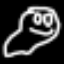
Label: frog